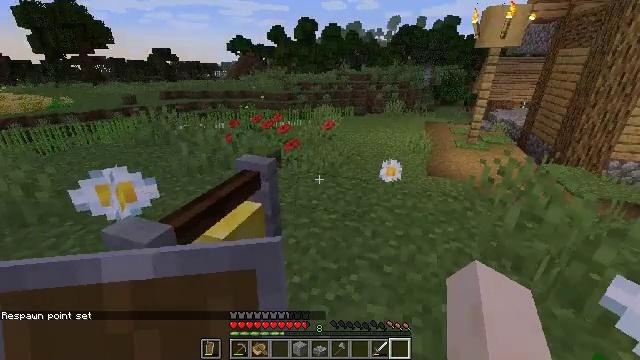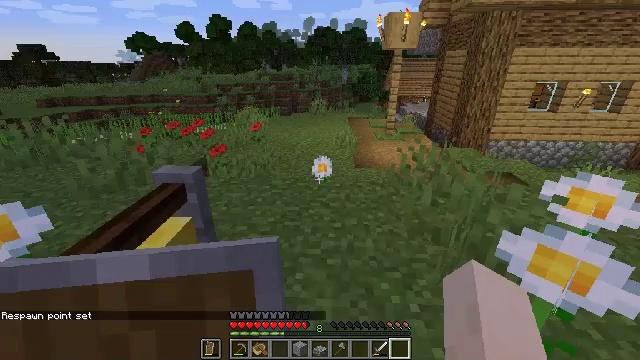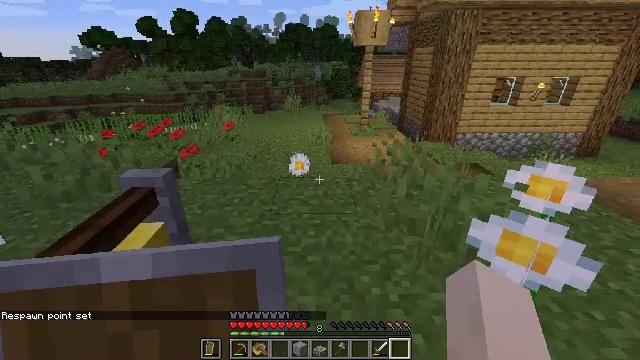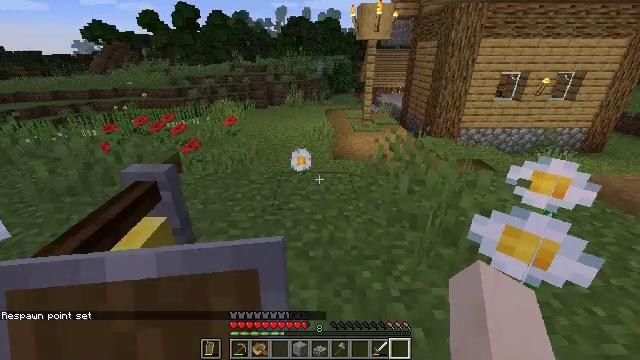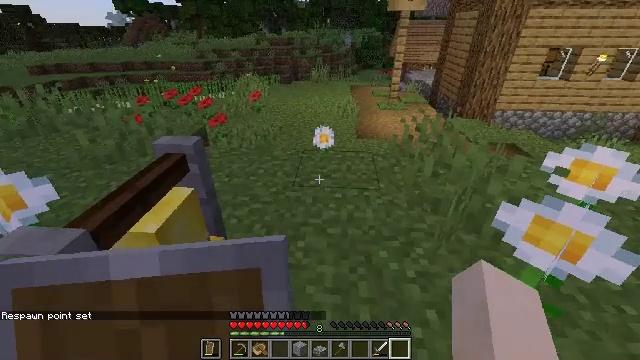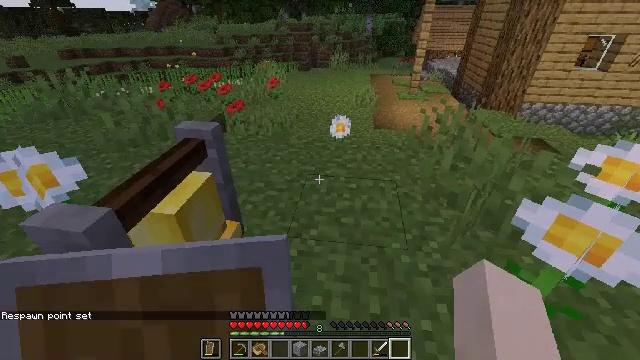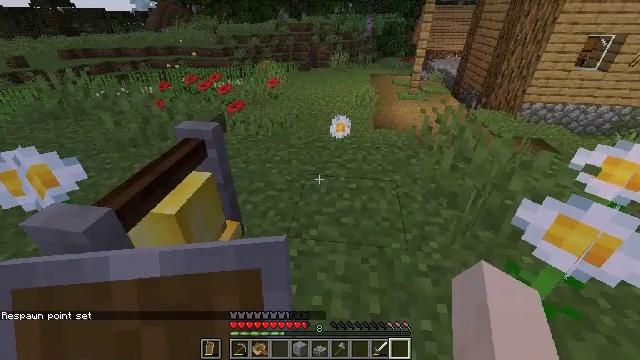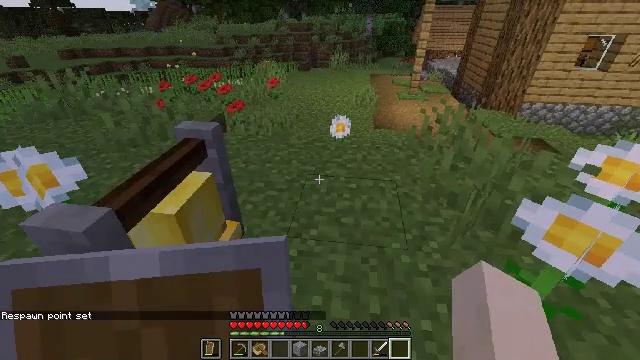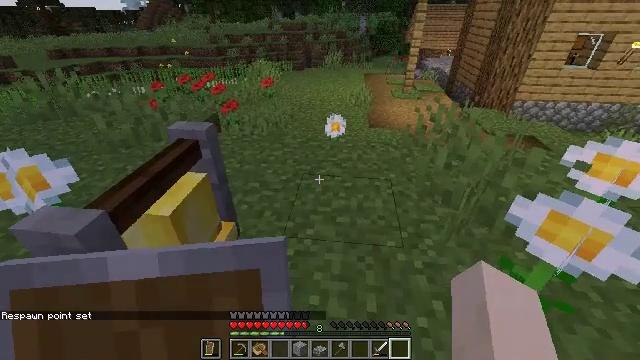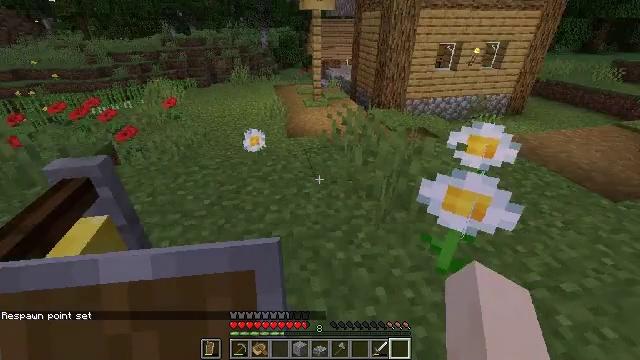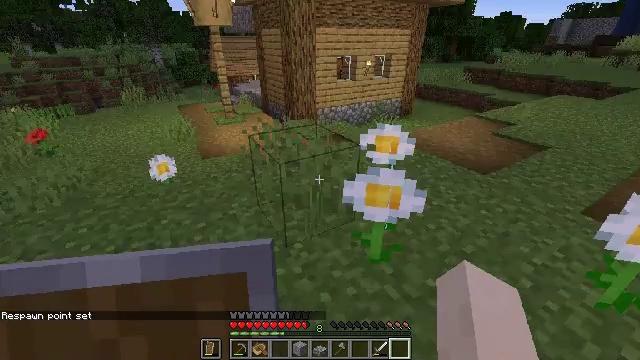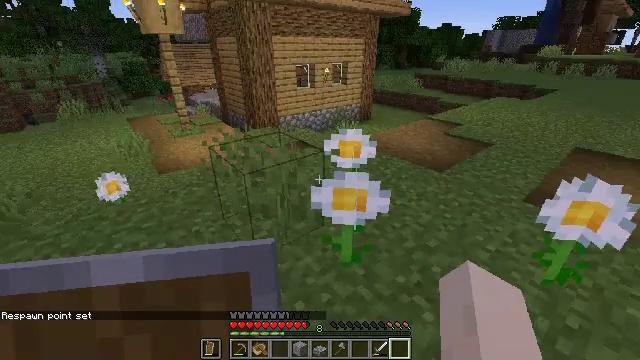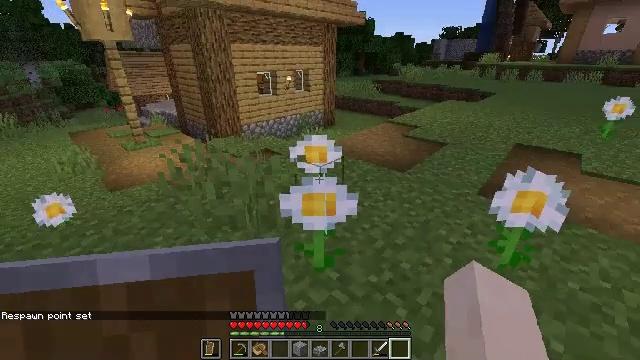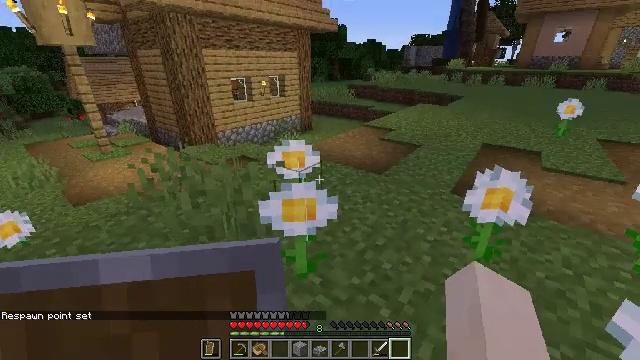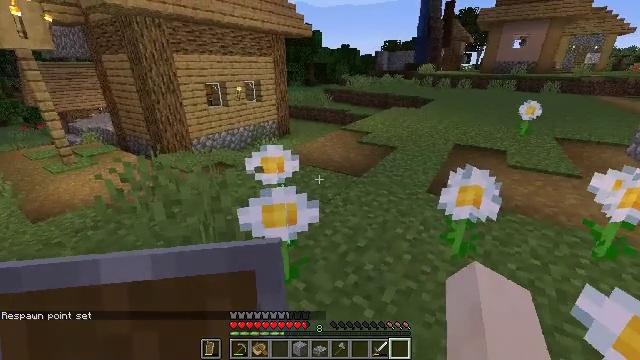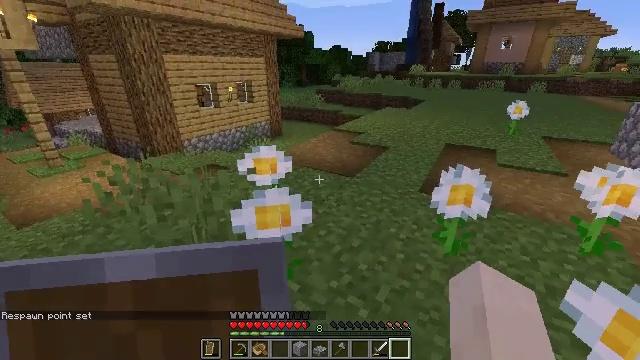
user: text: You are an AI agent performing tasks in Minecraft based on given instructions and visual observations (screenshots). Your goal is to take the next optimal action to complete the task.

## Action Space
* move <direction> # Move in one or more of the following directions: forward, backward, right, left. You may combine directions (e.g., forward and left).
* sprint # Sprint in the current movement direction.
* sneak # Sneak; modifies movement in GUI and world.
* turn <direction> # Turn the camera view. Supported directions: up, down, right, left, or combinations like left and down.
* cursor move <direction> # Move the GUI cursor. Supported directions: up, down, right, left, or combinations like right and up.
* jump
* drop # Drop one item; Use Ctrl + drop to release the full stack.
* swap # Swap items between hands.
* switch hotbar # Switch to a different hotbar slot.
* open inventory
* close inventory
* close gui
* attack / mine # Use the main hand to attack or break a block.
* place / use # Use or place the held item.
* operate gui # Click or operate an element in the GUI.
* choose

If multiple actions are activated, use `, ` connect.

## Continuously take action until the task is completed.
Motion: motion action
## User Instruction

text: Mine the bell from its post.
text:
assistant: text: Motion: turn right
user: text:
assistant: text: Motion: turn right
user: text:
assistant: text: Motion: turn down
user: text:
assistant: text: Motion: turn left and down
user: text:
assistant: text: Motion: turn left and down
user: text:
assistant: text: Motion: no_op
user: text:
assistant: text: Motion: no_op
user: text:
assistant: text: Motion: turn right
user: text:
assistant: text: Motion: turn right and up
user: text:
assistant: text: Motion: turn right and up
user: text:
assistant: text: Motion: turn right and up
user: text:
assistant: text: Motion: turn right and up
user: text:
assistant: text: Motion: turn right and up
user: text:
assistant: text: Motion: turn right
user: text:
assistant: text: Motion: turn right
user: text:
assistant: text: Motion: no_op
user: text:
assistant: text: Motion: turn left and down
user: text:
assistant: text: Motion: turn left and down
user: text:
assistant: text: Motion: turn left and down
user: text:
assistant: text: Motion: turn left and down
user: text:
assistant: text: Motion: turn left
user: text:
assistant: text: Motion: no_op
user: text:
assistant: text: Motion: no_op
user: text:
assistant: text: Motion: no_op
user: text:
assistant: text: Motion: no_op
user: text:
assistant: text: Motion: no_op
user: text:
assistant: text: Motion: no_op
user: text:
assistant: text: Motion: no_op
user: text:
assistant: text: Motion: no_op
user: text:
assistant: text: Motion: no_op